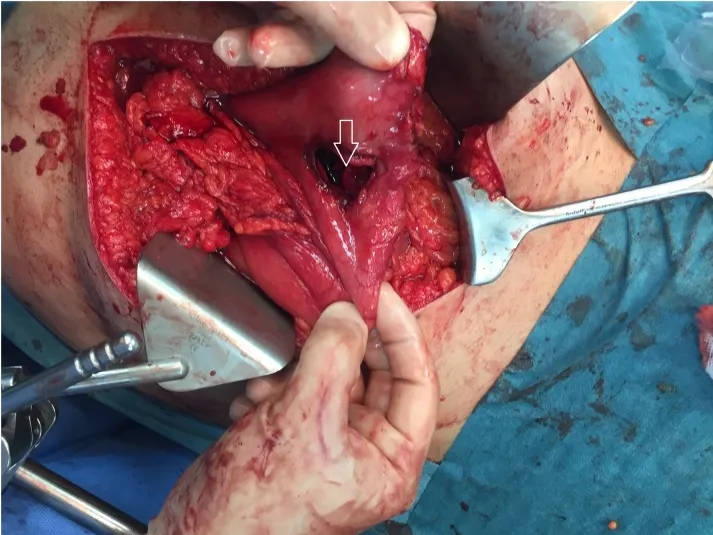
Gastric perforation. (arrow).
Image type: medical_photograph (other_medical_photograph)